Field crop: maize
Growth stage: 2
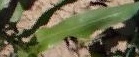
Species: maize